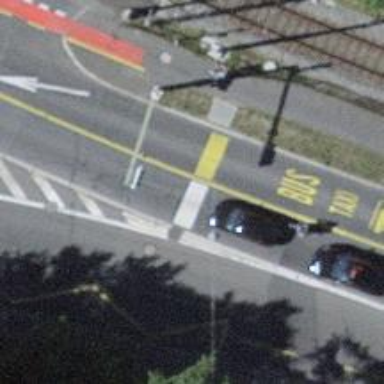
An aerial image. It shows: Trolleybus stop position for public transport.